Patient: sex M, age 60
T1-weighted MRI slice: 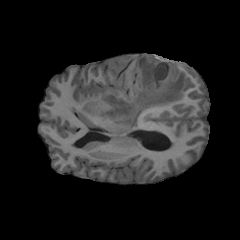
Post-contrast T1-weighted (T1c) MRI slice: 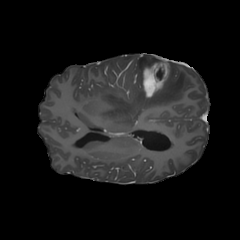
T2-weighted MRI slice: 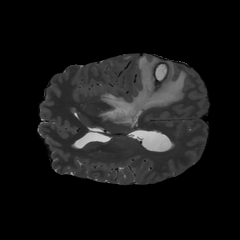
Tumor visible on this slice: yes
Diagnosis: Glioblastoma, IDH-wildtype
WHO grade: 4